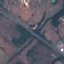
Label: Highway